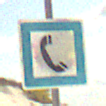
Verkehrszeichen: Fernsprecher
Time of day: Midday
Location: Outdoor (Beach)
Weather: PartlyCloudy
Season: NotSpecified
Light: Natural